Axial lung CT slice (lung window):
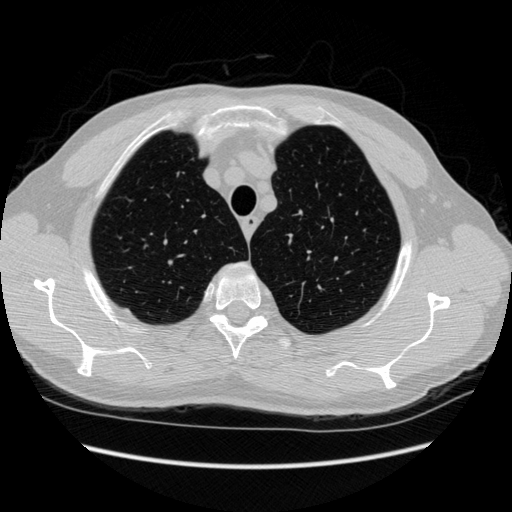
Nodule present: no